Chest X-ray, PA view. Patient: 65 years old, sex M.
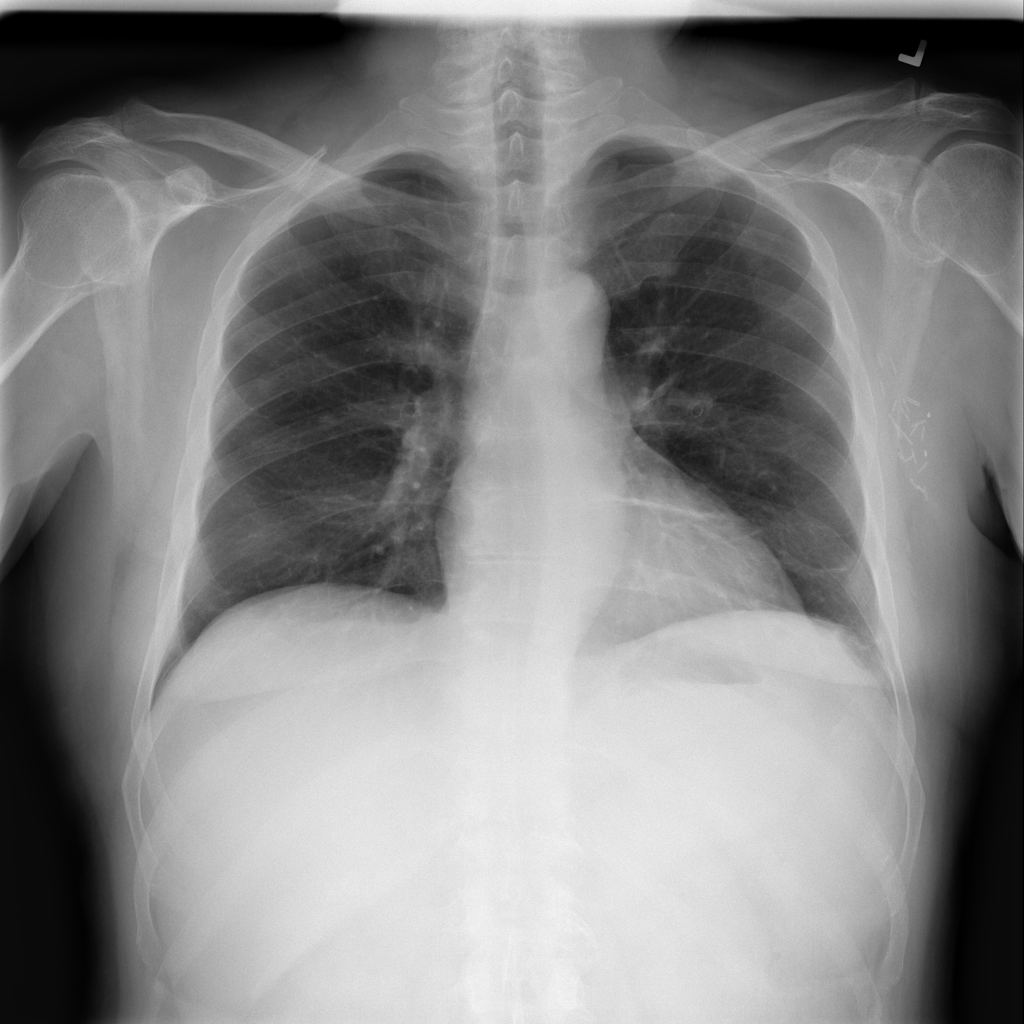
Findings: Atelectasis